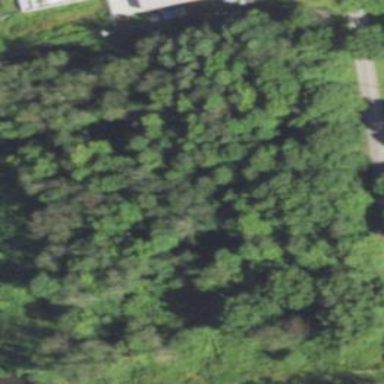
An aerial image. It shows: Mixed deciduous woodland with variety of leaf types.